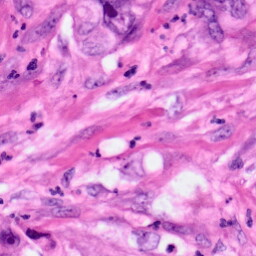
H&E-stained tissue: Pancreatic